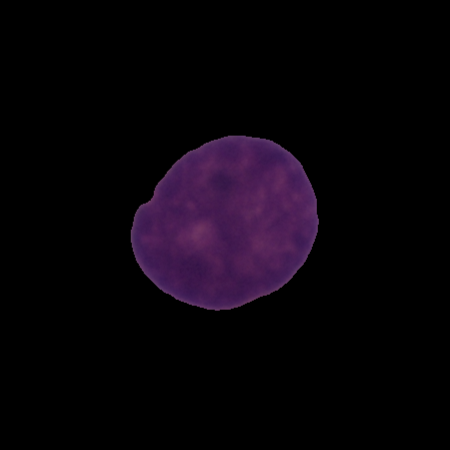
Label: cancer